Milling tool wear sample.
Tool blade image: 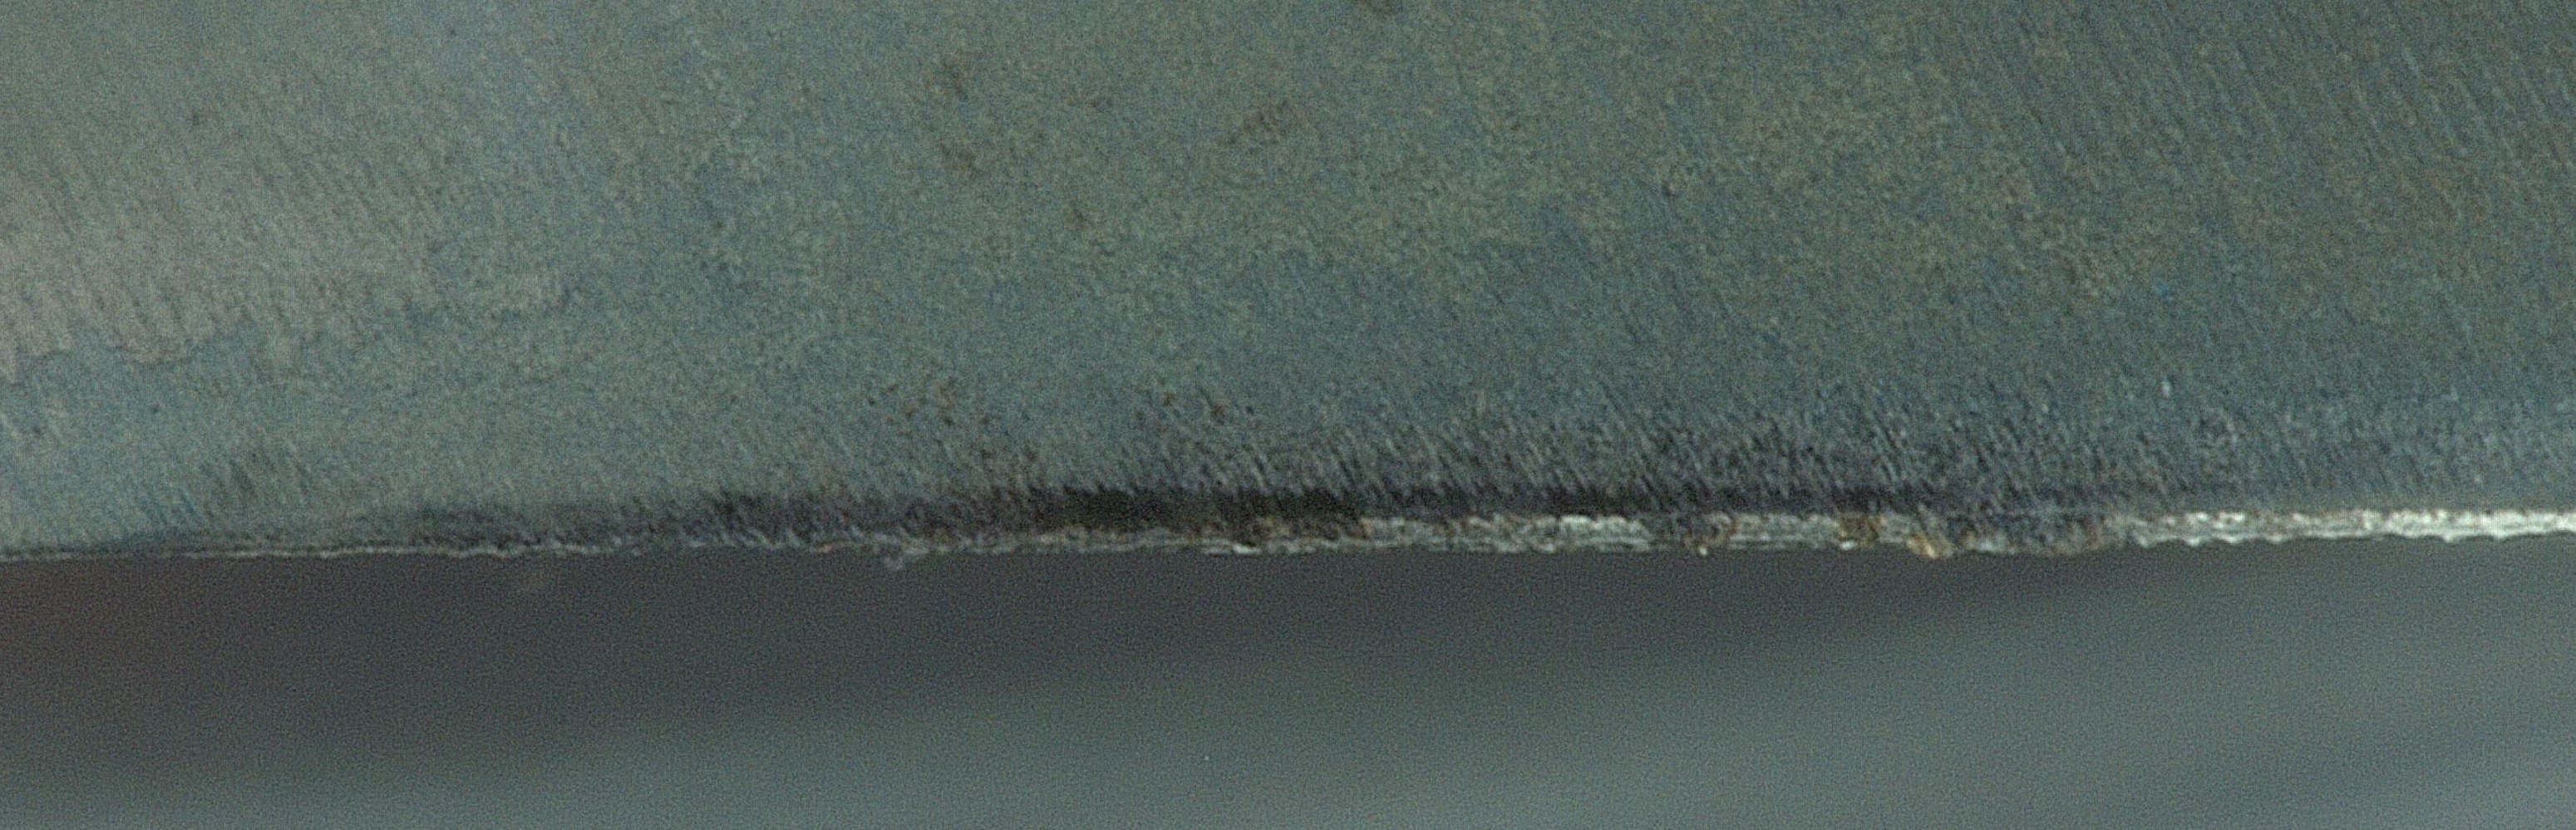
Chip image: 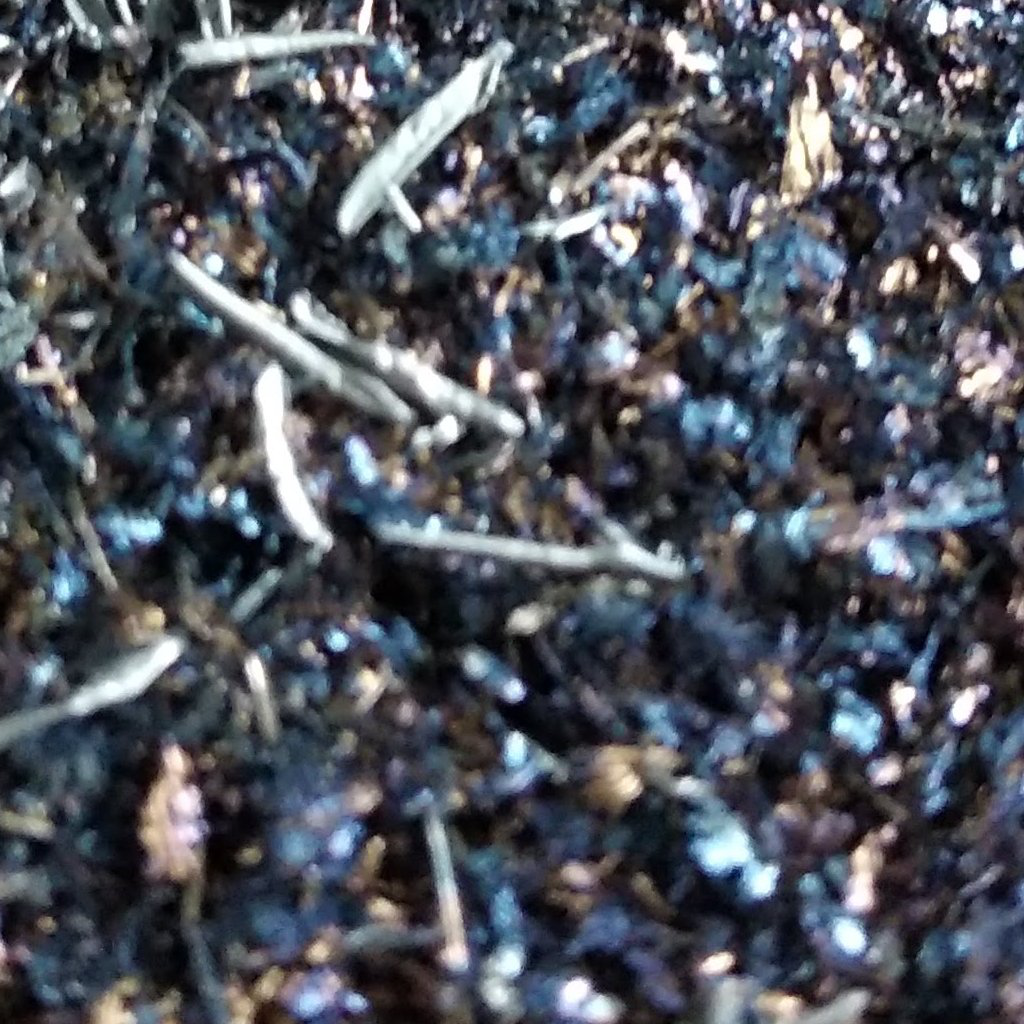
Workpiece image: 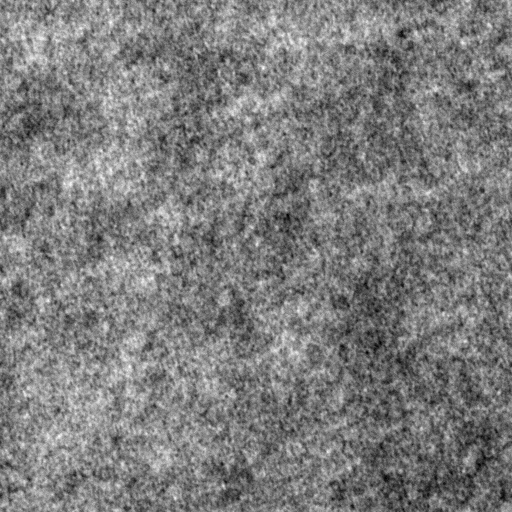
Tool wear state: dulled
Gaps: 0
Flank wear: 117.87
Overhang: 32.81
Force-signal Mel-spectrograms (X, Y, Z axes): 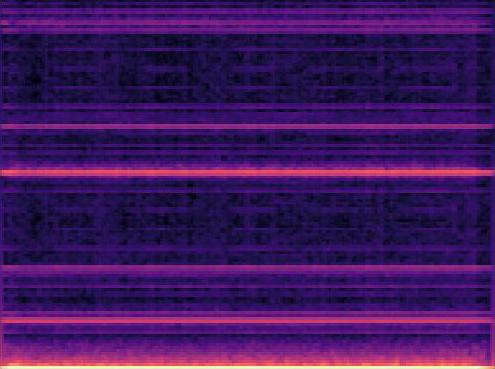 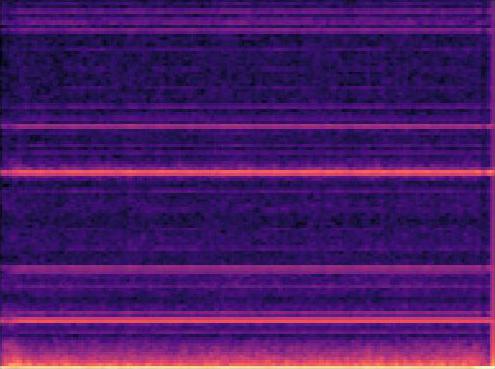 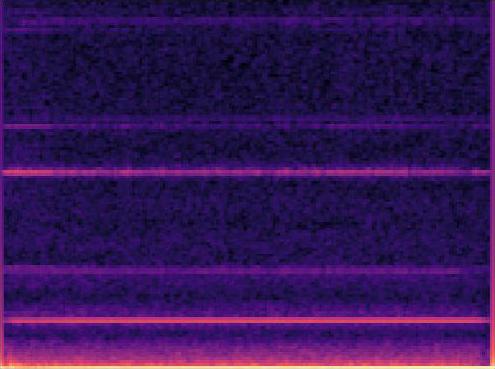
Force-signal scalograms (X, Y, Z axes): 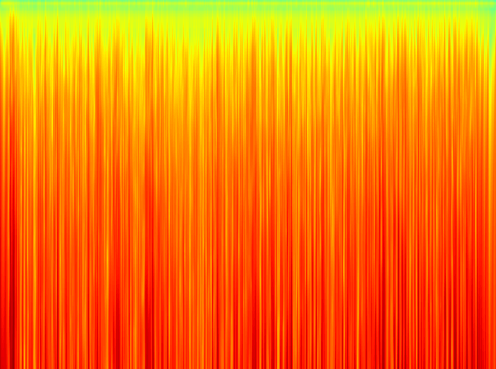 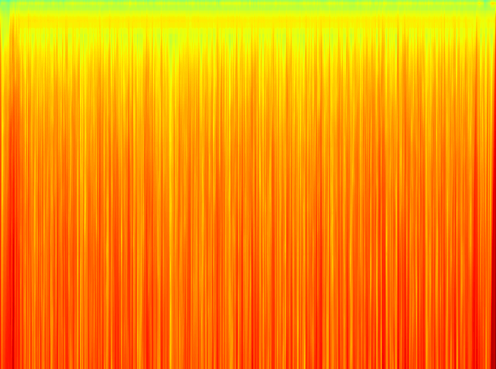 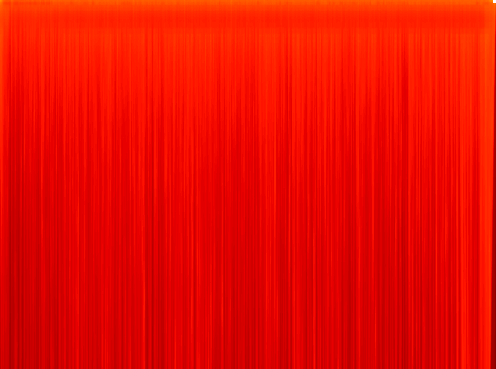
Force phase: accelerated_severe_wear